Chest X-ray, PA view. Patient: 47 years old, sex F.
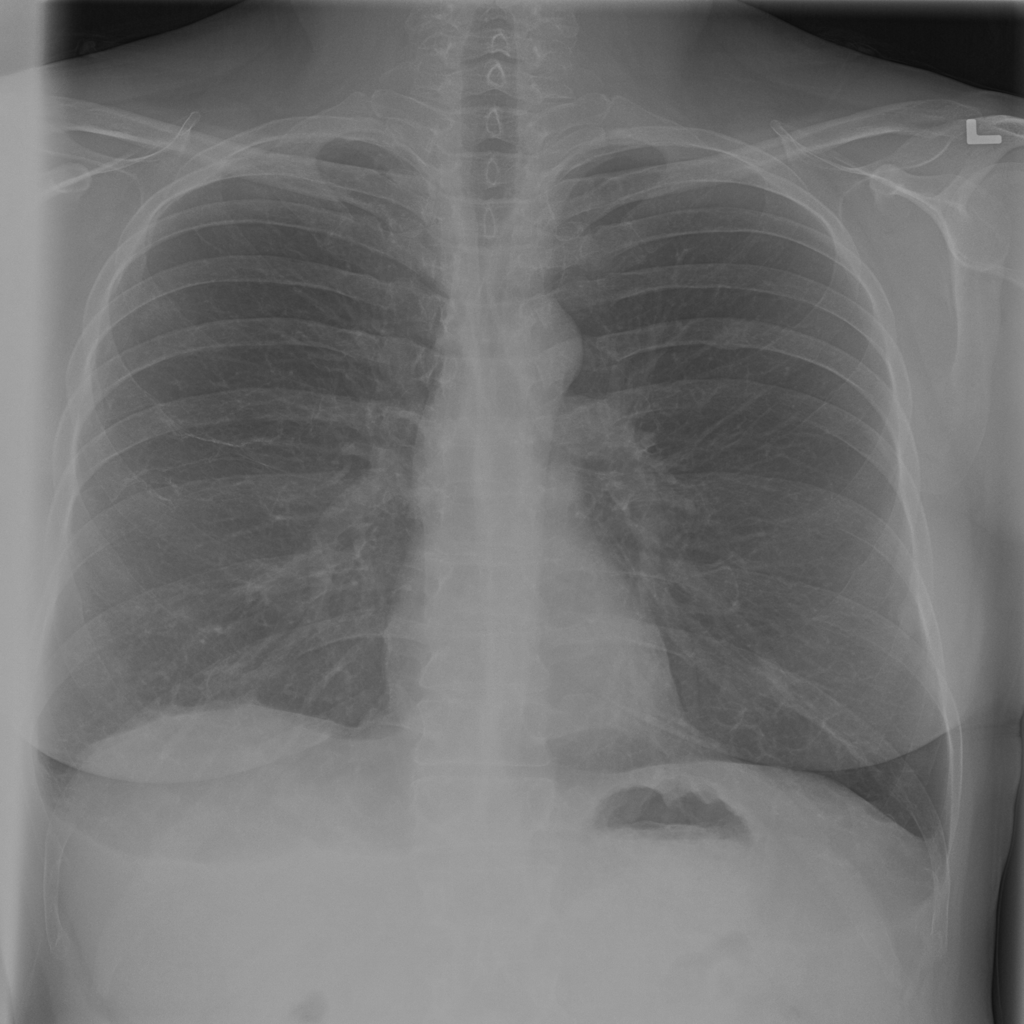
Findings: No Finding